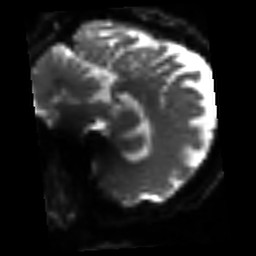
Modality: sbref
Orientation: sagittal
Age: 71
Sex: female
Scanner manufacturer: siemens
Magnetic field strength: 3 T
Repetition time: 3.2 s
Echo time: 0.081 s